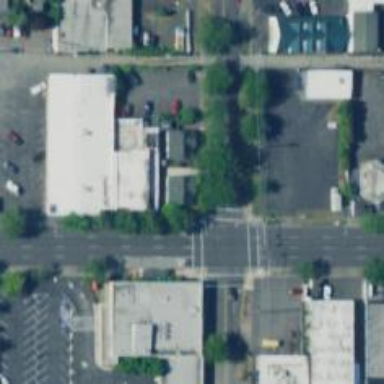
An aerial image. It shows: Solid stop line on the road marking.